Question: Is there an Excel formula that correspond to the Math Sum Symbol? (Without the need of a table)
For example:

I would like to fill in the 'X' and 'n' cells, so the result of the formula above would be shown in the 'Result' cell, without the need to create a table.
Is it possible? How?
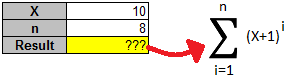
Answer: You can use 'SUMPRODUCT' for this.
Assuming 'X' is in cell B1, and 'n' is in cell B2:
'''
=SUMPRODUCT((B1+1)^ROW(INDIRECT("1:"&B2)))
'''
'ROW(INDIRECT("1:"&B2))' returns an array of the numbers between 1 and 'n', which 'SUMPRODUCT' raises each 'X+1' by before summing.